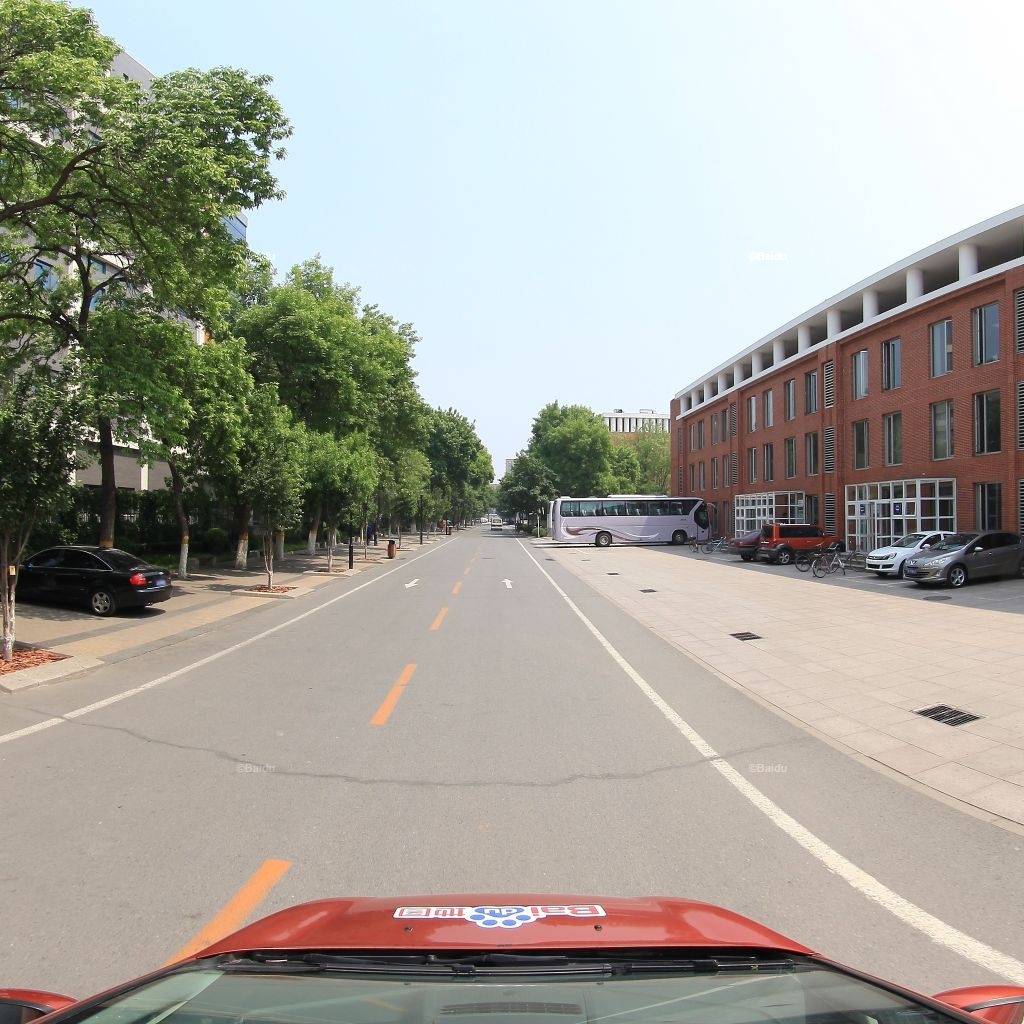
Region: Haidian
Road damage annotations: transverse patch